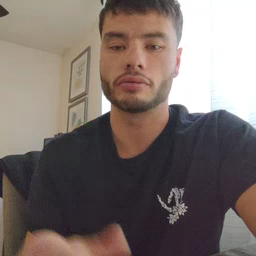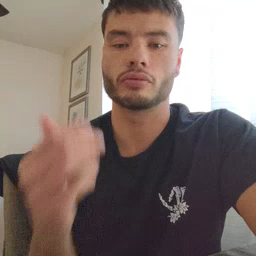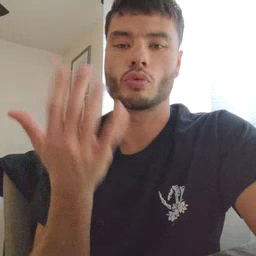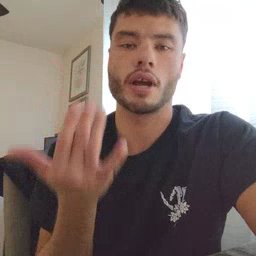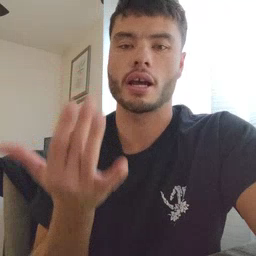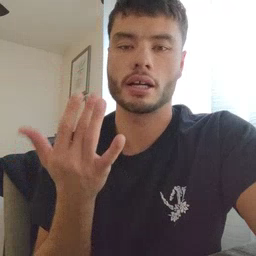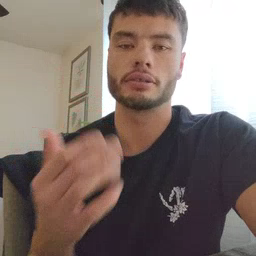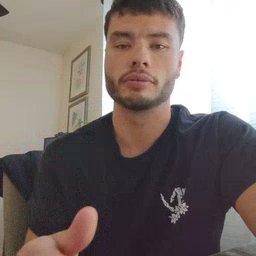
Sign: wait